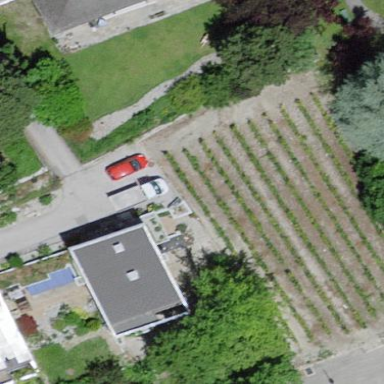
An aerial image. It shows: Vineyard with grape crops.